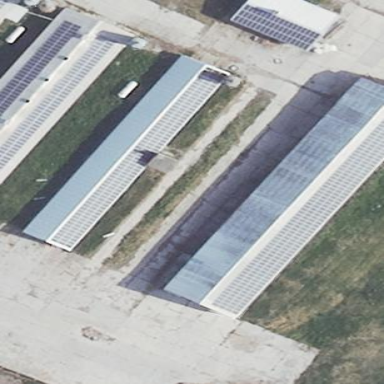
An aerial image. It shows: Solar photovoltaic panel generating electricity. It is small installation located on building.